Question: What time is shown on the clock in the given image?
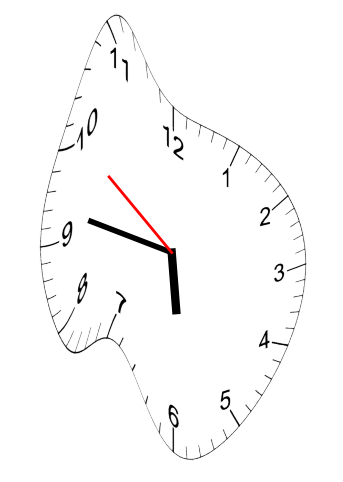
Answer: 05:46:51